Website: apple
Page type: customer-info-address
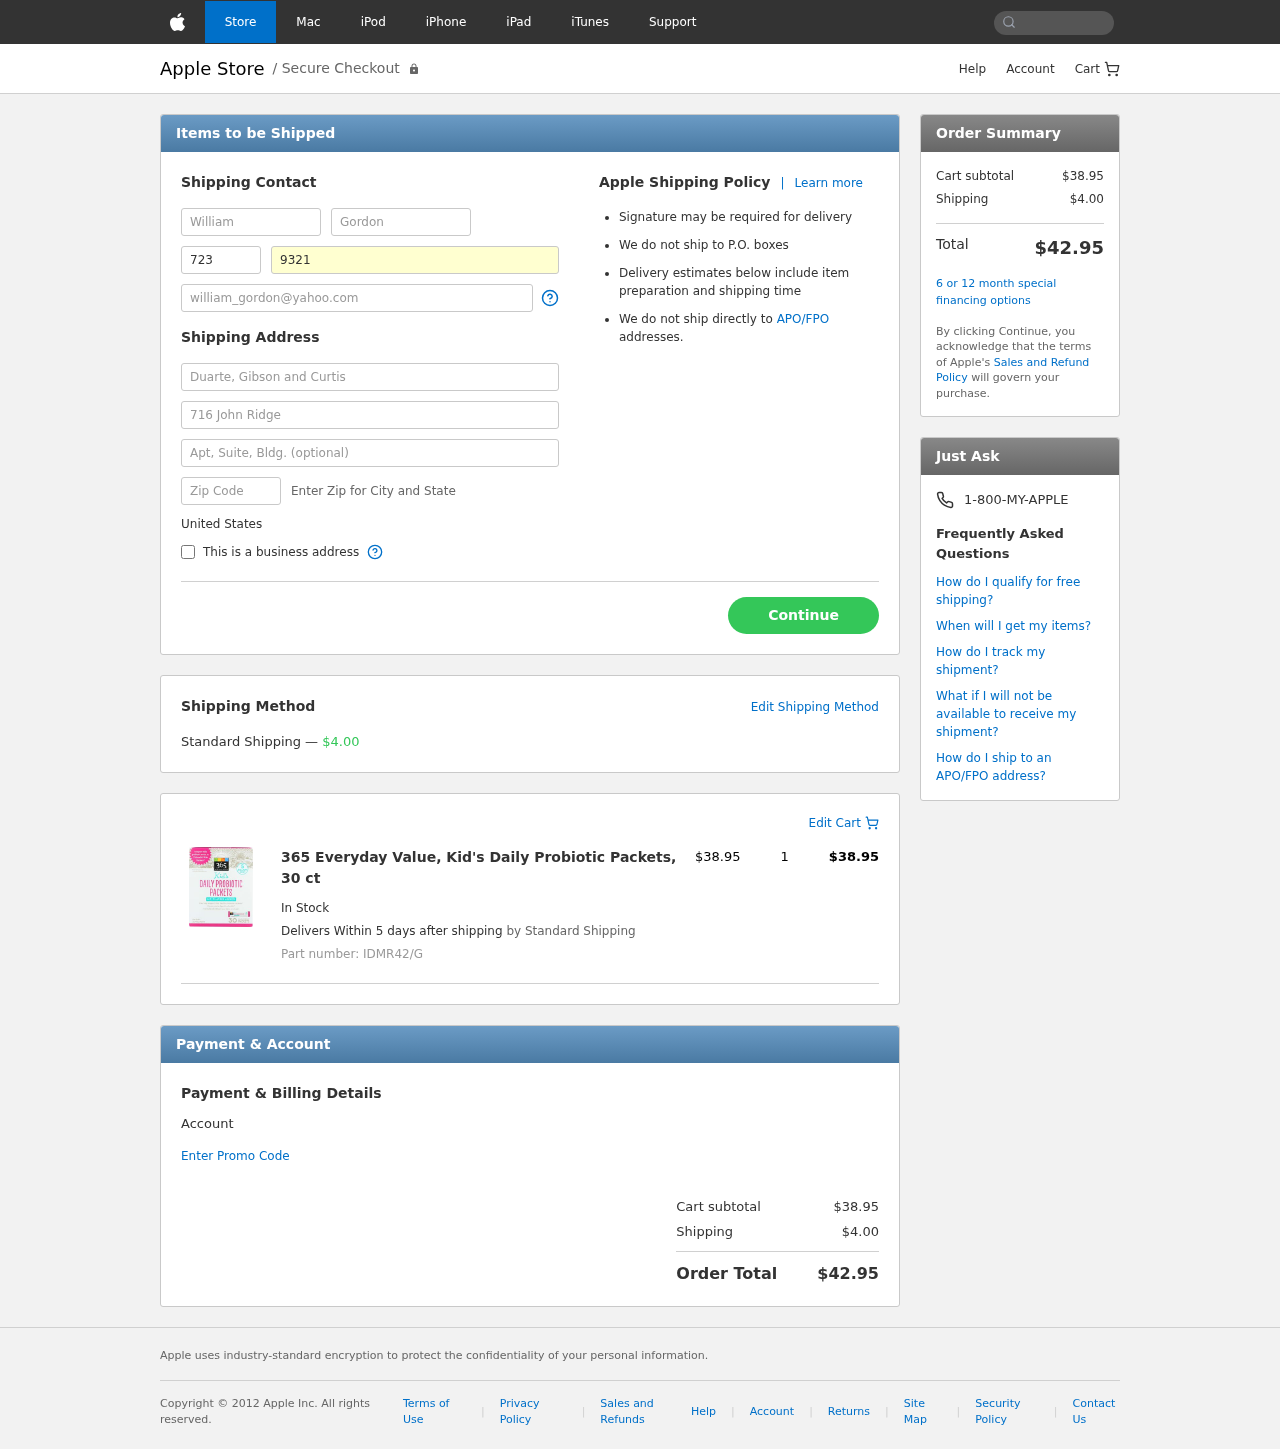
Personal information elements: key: PII_COUNTRY
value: United States
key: PII_FIRSTNAME
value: William
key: PII_LASTNAME
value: Gordon
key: PII_PHONE_AREA
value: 723
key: PII_PHONE_LINE
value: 9321
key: PII_EMAIL
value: william_gordon@yahoo.com
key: PII_COMPANY
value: Duarte, Gibson and Curtis
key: PII_STREET
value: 716 John Ridge
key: PII_POSTCODE
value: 14415
Product elements: key: PRODUCT1_NAME
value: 365 Everyday Value, Kid's Daily Probiotic Packets, 30 ct
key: PRODUCT1_PRICE
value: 38.95
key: PRODUCT1_QUANTITY
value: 1
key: PRODUCT1_SKU
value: IDMR42/G
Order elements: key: ORDER_SHIPPING_COST
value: $4.00
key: ORDER_ITEM_TOTAL
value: $38.95
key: ORDER_SUBTOTAL
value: $38.95
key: ORDER_TOTAL
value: $42.95